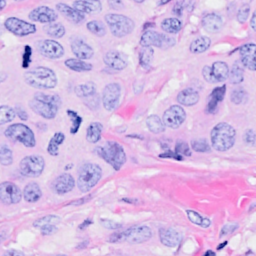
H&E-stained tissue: Breast